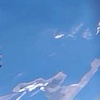
Label: water